Question: I want to inject Restangular in my app to communicate with via REST.
So, here I am know with an error:
'''
Error: [$injector:unpr] Unknown provider: RestangularProvider <- Restangular <- Api
'''
'Api' is my own module here. What I'm doing:
>
1. Creating a main module called Dashboard
2. Creating a submodule called API
Now I want to use Restangular, but couldn't figure out how Angular is managing the dependencies...
Here is my sub-module where I inject Restangular:
'''
angular.module( 'dashboard.api', ['restangular']).factory('Api', ['$http', 'Config', 'Restangular', function($http, Config, Restangular) {
'''
My main module, Dashboard, doesn't need to inject Restangular, right?
'''
angular.module( 'dashboard', [ 'dashboard.api'])
'''
> How is the injection-depency working within submodules? How can I
integrate Restangular in my app?
EDIT: Source file is included:

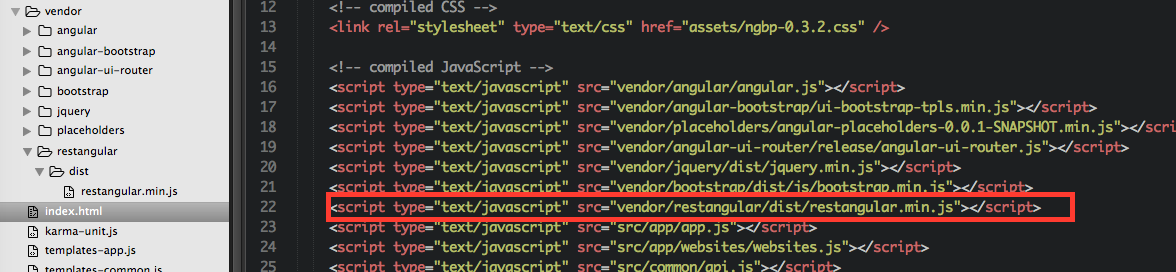
Answer: Okay I found the problem and the solution.
You have to differ between 'restangular'(the module) and 'Restangular' the service.
First, you have to include the main module of restangular into your app:
For me, it was this ('polygon' is a submodule of my app:
'angular.module('polygons', ['restangular']);'
Then, I wanted to inject restangular into a factory of that submodule:
'''
angular.module('polygons').factory('polygonService', ['Restangular', polygonService]);
function polygonService(Restangular) {
// ...
});
'''
This works for me. Hope this helps.